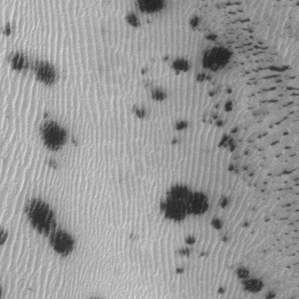
Label: frost